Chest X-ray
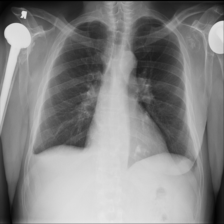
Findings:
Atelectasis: negative
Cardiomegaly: negative
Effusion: positive
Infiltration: negative
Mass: negative
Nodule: negative
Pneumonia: negative
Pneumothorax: negative
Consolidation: negative
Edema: negative
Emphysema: negative
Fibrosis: negative
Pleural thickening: positive
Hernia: negative